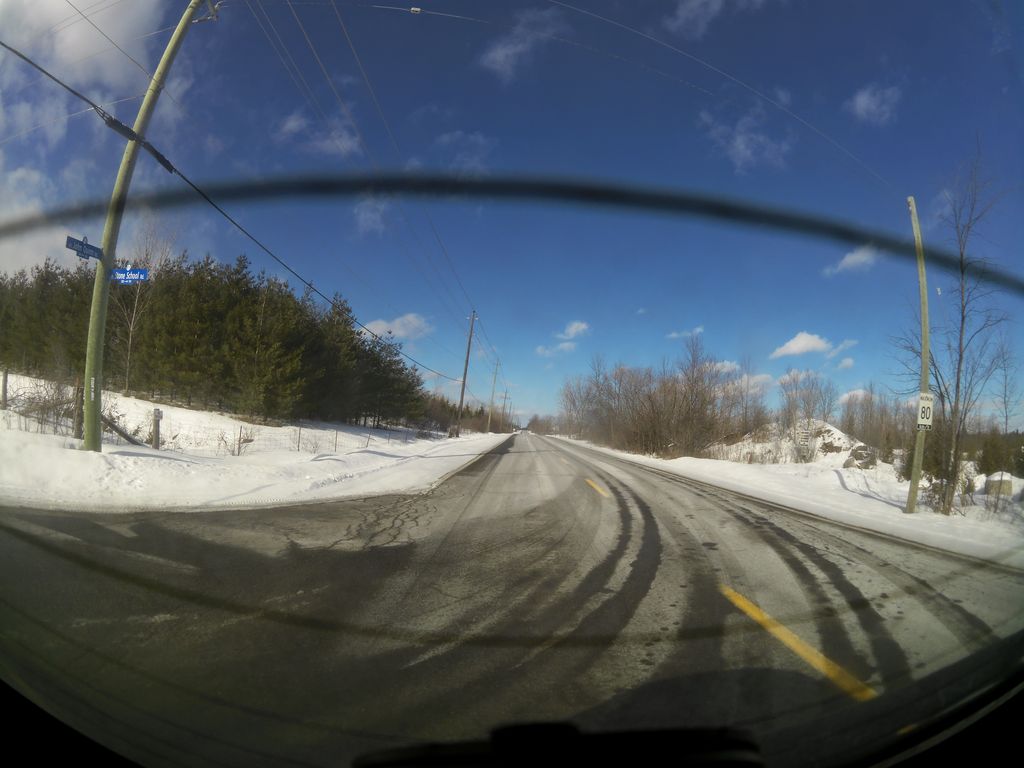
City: ottawa-gatineau